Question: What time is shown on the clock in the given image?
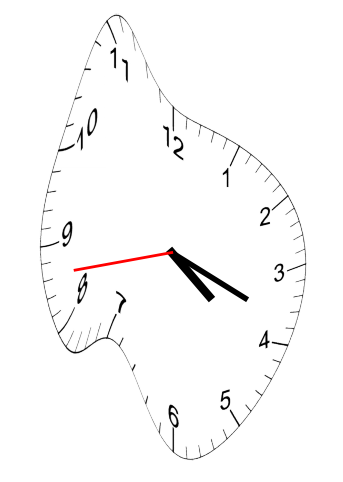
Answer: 04:18:43